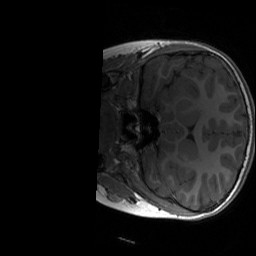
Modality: T1w
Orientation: coronal
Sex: female
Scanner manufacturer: siemens
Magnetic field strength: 3 T
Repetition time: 1.9 s
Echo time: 0.00243 s